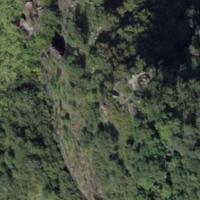
EUNIS habitat code: 44
Species observed at this site:
Teucrium scorodonia